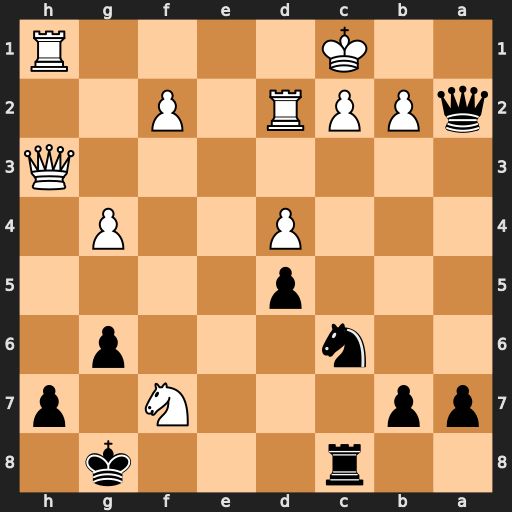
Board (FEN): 2r3k1/pp3N1p/2n3p1/3p4/3P2P1/7Q/qPPR1P2/2K4R
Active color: b
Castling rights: -
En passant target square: -
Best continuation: Qa1#